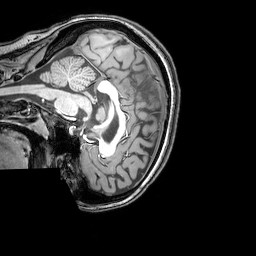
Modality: T1w
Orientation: sagittal
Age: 24
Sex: female
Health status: healthy
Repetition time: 0.081 s
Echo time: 0.037 s